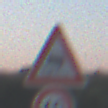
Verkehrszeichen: SchleuderOderRutschgefahr
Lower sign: Geschwindigkeit60
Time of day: SunriseSunset
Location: Outdoor (Nature)
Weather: Clear
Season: Winter
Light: Natural